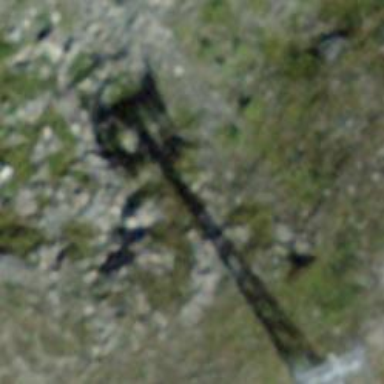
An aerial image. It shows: Pylon used for aerialway.